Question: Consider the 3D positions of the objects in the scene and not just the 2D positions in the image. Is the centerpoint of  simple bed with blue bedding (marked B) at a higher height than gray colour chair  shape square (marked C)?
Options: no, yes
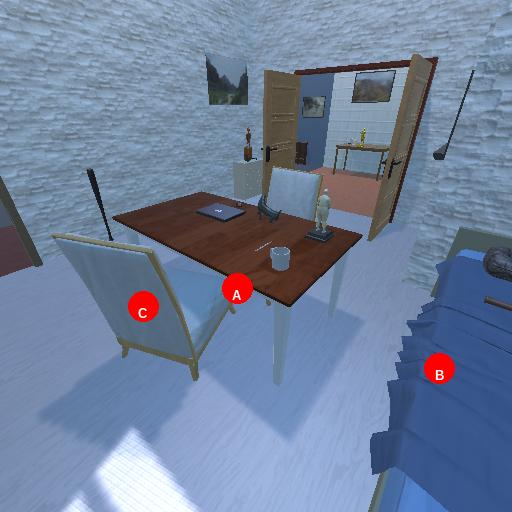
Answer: no